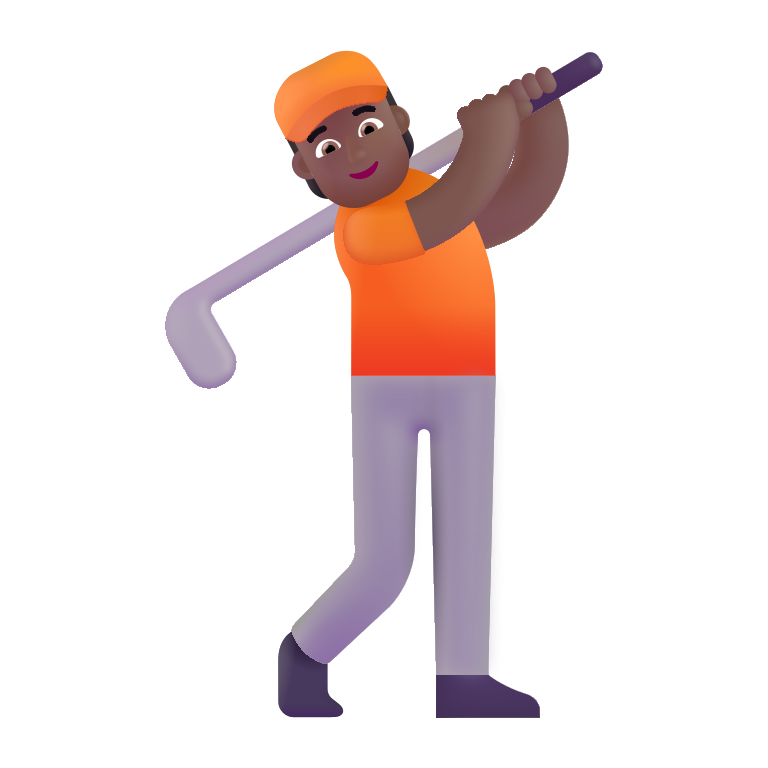
person golfing color  dark